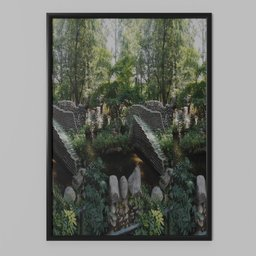
Label: decoration